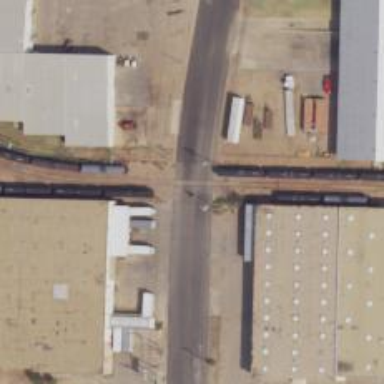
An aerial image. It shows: Railway level crossing.